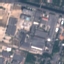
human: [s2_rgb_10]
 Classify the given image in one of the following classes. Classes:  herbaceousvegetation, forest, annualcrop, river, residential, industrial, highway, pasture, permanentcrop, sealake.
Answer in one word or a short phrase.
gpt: Industrial